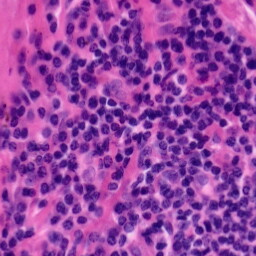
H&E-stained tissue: Tonsil